【题型】解答题　【知识点】平面几何　【难度】medium
(2025·上海宝山·二模) 如图，已知梯形$ABCD$，$AD \parallel BC$，$\angle C = 45^\circ$，以点$A$为圆心、$AB$为半径画弧，与$BC$、$CD$分别交于点$E$、$F$，且$\angle BAF = 90^\circ$。

(1) 如果设$CF = 4$，$DF = 2$，求$AB$的长；\\
(2) 求$\dfrac{AD}{CE}$的值；\\
(3) 如果$E$是弧$\overset{\frown}{BF}$的中点，求$\dfrac{DF}{FC}$的值。
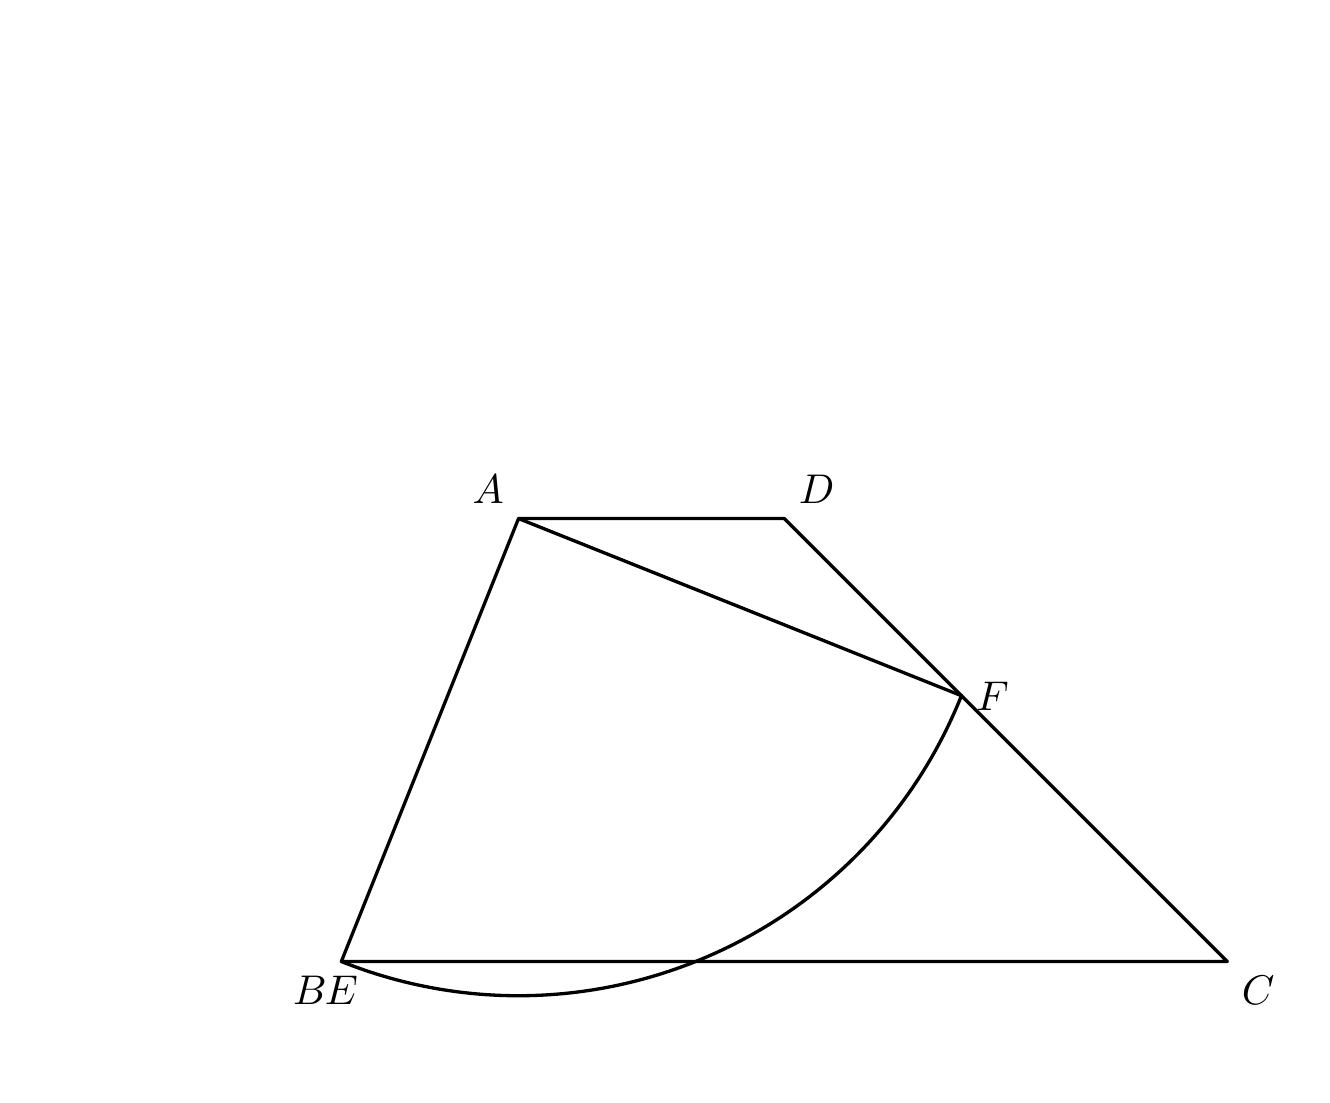
【解答】
【详解】(1) 解：过点$A$、$D$分别作$AG \perp BC$，$DH \perp BC$，垂足为点$G$、$H$，过点$F$作$FP \perp AD$，交$AD$的延长线于点$P$，

$\because AG \parallel DH$，$AG = DH$，$\angle AGB = \angle P = 90^\circ$，\\
$\because AD \parallel BC$，\\
$\therefore$ 四边形$AGHD$是平行四边形，\\
$\because$ 四边形$AGHD$是矩形，\\
$\therefore AD = GH$，$\angle GAD = 90^\circ$，\\
$\because \angle BAF = 90^\circ$，\\
$\therefore \angle 1 = \angle 2$，\\
$\because AB = AF$，\\
$\therefore \triangle ABG \cong \triangle APF \ (\text{AAS})$，\\
$\therefore BG = FP$，\\
$\because AD \parallel BC$，$\angle C = 45^\circ$，\\
$\therefore \angle PDF = \angle C = 45^\circ$，\\
在$\text{Rt}\triangle DPF$中，$DF = 2$，\\
$\therefore FP = DF \cdot \sin \angle PDF = \sqrt{2}$，\\
同理，$DH = 3\sqrt{2}$，

在$\text{Rt}\triangle ABG$中，$AB = \sqrt{AG^2 + BG^2} = \sqrt{(\sqrt{2})^2 + (3\sqrt{2})^2} = 2\sqrt{5}$。

(2) 解：由(1)设$AG = DH = AP = a$，$BG = FP = b$，则$AD = GH = a - b$，$BH = a$，

在$\text{Rt}\triangle DHC$中，$DH = a$，$\angle C = 45^\circ$，\\
$\therefore CH = DH \cdot \tan \angle C = a$，\\
$\therefore BC = BH + CH = 2a$，\\
$\because$ 点$A$为圆心，$AG \perp BC$，\\
$\therefore BE = 2BG = 2b$，\\
$\therefore CE = BC - BE = 2a - 2b$，\\
$\therefore \dfrac{AD}{EC} = \dfrac{a - b}{2a - 2b} = \dfrac{1}{2}$。

(3) 解：连接$EF$，延长$PF$交$BC$于点$Q$，

$\because AD \parallel BC$，$FP \perp AD$，\\
$\therefore FQ \perp BC$，\\
$\because E$是弧$\overset{\frown}{BF}$的中点，\\
$\therefore BE = EF$，\\
由(2)可设$FQ = a - b$，$BE = EF = 2b$，\\
在$\text{Rt}\triangle FQC$中，$FQ = a - b$，$\angle C = 45^\circ$，\\
$\therefore FC = \dfrac{FQ}{\sin \angle C} = \sqrt{2}(a - b)$，$CQ = FQ \cdot \cot \angle C = a - b$，

同理，$DF = \sqrt{2}b$，

$\therefore \dfrac{DF}{FC} = \dfrac{b}{a - b}$，\\
$\because EQ = BC - BE - CQ = 2a - 2b - (a - b) = a - b$，\\
$\therefore EQ = CQ$，\\
$\because FQ \perp BC$，\\
$\therefore EF = FC$，\\
$\therefore 2b = \sqrt{2}(a - b)$，\\
$\therefore \dfrac{b}{a - b} = \dfrac{\sqrt{2}}{2}$，\\
$\therefore \dfrac{DF}{FC} = \dfrac{\sqrt{2}}{2}$。
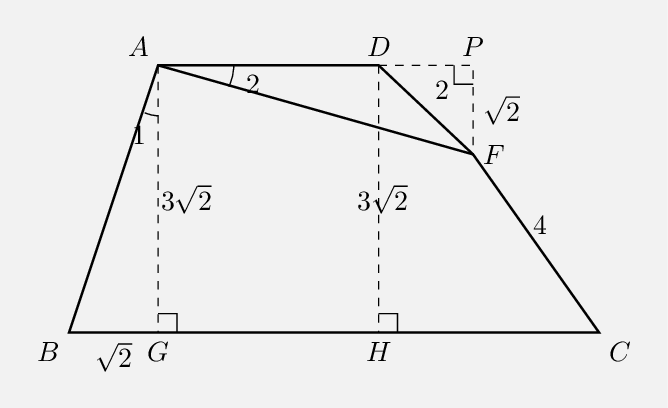
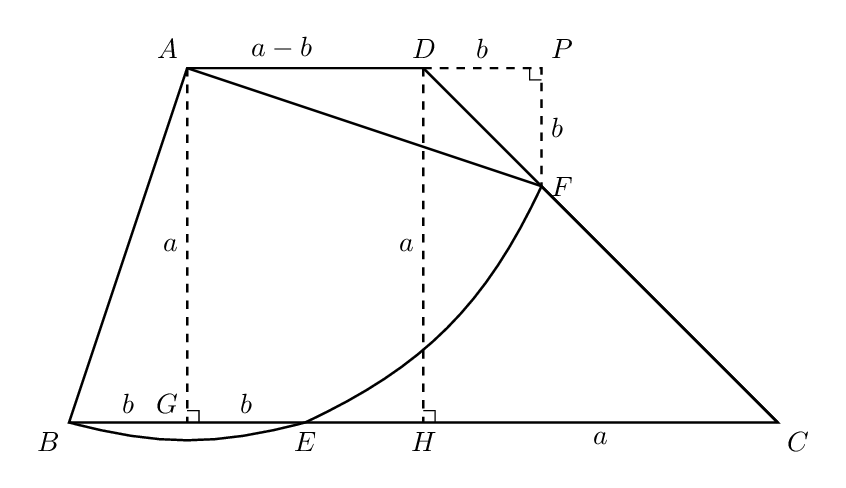
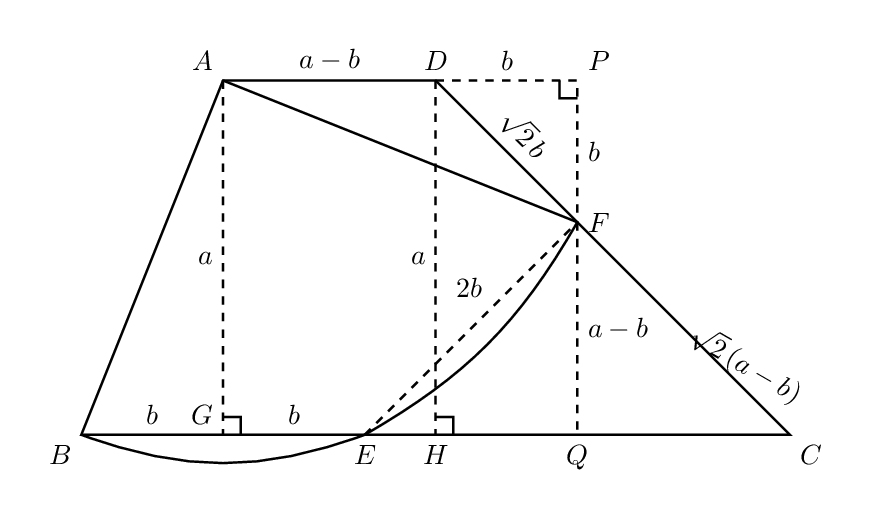